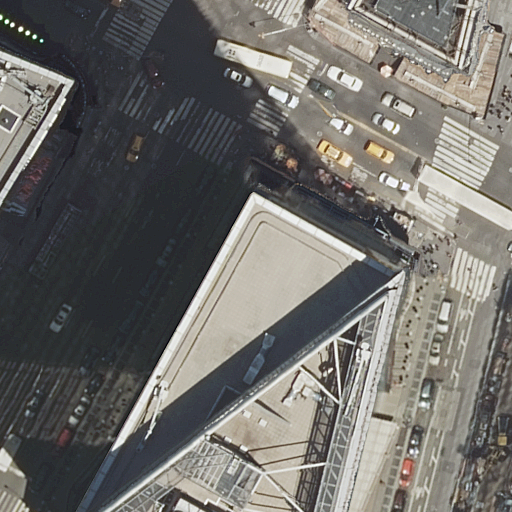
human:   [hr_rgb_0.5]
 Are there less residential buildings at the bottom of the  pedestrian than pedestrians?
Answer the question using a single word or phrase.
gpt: no

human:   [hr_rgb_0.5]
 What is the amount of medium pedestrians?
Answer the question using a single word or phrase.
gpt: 0

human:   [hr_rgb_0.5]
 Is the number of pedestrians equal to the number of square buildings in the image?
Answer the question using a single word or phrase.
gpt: no

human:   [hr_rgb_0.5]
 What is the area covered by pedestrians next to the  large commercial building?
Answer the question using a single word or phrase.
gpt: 3773m2

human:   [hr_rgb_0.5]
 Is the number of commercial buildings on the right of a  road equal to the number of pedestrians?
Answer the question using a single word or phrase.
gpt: no

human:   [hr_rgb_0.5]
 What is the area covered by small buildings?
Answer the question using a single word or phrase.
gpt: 20m2

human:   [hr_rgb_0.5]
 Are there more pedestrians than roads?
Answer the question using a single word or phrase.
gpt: no

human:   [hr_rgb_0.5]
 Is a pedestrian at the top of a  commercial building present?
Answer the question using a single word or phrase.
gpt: yes

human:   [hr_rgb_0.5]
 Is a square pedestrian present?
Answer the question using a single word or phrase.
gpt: no

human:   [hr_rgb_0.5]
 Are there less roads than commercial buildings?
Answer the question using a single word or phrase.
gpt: no

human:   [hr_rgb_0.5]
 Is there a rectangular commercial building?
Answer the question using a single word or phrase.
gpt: yes

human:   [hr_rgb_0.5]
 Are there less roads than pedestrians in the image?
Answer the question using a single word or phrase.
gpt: no

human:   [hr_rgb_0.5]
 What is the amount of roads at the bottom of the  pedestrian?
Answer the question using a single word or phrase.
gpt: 14

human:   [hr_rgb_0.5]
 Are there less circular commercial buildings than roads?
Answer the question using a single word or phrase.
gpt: yes

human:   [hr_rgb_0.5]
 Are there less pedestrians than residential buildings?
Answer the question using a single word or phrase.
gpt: yes

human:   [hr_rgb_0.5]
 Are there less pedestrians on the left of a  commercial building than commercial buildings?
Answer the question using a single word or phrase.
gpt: yes

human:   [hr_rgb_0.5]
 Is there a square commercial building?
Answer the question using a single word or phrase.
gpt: no

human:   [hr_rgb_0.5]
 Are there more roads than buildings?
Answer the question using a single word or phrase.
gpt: yes

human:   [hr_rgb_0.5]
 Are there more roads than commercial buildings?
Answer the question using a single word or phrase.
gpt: yes

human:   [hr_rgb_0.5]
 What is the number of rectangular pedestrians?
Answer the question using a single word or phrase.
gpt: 0

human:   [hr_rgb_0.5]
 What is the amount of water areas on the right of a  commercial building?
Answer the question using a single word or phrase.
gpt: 0

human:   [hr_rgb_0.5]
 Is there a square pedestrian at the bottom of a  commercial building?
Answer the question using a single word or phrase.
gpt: no

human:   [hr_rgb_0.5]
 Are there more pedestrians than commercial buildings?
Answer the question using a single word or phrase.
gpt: no

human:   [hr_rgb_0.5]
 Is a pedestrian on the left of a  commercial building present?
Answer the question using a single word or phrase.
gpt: no

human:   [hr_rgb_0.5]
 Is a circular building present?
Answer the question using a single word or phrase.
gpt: no

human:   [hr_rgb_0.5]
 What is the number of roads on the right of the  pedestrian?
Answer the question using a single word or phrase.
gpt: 0

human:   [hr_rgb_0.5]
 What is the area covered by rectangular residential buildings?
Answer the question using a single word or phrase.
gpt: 0m2

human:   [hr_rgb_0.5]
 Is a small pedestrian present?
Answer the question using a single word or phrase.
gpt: no

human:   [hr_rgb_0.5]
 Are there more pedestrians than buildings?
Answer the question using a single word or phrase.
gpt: no

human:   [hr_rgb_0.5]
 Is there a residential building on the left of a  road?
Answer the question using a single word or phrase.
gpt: yes

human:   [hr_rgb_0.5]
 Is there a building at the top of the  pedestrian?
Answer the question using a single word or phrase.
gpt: no

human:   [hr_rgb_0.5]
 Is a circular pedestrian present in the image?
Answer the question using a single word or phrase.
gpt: no

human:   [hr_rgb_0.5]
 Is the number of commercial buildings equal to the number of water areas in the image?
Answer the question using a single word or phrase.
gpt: no

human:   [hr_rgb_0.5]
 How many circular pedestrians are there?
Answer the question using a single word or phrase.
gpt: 0

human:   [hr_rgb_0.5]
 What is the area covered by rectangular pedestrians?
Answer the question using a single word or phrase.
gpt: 0m2

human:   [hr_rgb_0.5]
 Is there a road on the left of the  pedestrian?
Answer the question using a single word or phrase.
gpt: yes